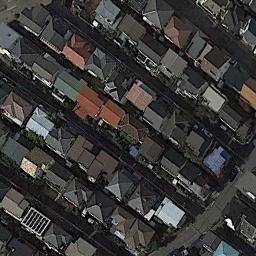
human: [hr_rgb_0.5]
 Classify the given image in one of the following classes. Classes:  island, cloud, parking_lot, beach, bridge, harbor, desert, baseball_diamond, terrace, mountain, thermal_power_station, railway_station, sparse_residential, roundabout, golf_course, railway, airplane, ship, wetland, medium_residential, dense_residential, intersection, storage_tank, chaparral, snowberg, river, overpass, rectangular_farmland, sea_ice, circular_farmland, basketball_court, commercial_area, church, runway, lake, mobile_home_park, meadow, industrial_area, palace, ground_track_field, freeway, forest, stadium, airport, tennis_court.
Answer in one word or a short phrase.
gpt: dense_residential